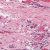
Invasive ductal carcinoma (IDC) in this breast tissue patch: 0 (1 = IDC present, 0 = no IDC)